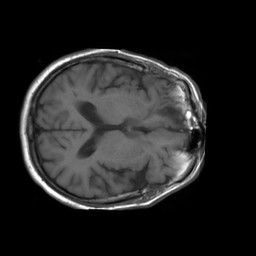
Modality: T1w
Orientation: axial
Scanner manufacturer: philips
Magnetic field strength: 1.5 T
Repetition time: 0.6502 s
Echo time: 0.015 s